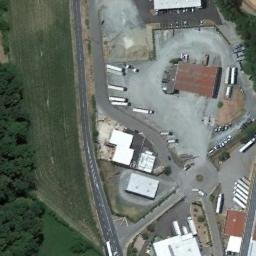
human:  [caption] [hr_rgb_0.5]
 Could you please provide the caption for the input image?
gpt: There are many trees are near the industrial area .

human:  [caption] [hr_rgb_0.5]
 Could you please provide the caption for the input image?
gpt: In an industrial area there are factories, Roads and some open-air machinery and equipment, Many trucks stop here, There are green belts .

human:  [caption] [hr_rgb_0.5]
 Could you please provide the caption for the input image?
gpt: The industrial area is very long and narrow .

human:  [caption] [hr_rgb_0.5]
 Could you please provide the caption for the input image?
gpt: The industrial area with some white industrial equipment and several workshops is next to a lawn .

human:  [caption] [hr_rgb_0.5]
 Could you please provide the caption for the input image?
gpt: There are some white buildings on the industrial area beside a green lawn .